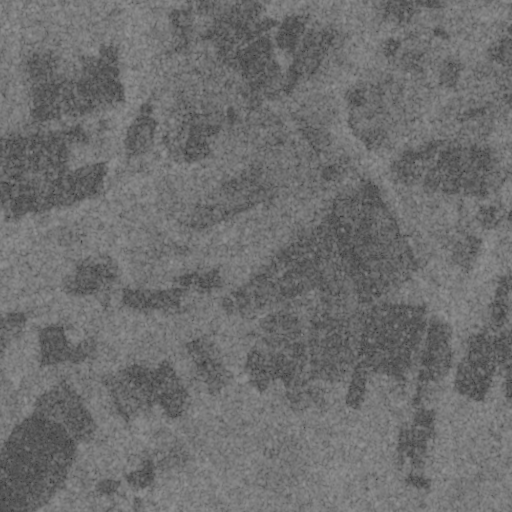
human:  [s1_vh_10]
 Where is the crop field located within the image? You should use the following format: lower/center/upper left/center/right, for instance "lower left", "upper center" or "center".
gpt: The crop field is located in the upper center of the image.
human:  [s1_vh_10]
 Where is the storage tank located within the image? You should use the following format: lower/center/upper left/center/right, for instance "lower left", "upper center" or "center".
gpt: The storage tank is located in the upper center of the image.
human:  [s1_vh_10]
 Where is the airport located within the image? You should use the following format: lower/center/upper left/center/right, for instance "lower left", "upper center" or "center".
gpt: There is no airport in the image.

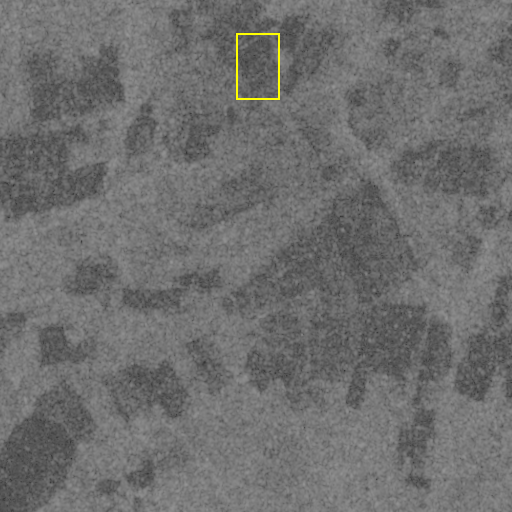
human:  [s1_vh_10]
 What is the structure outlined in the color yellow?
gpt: The structure outlined in yellow is a crop field.
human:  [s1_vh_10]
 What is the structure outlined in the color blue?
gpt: There is no blue outline.